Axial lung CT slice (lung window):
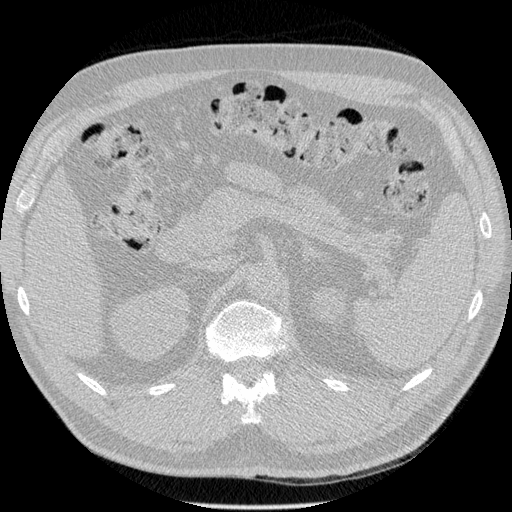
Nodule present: no